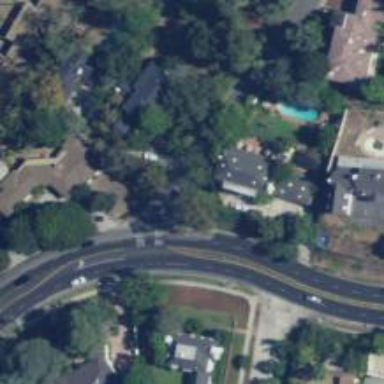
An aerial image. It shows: Secondary asphalt road surrounded by residential properties.